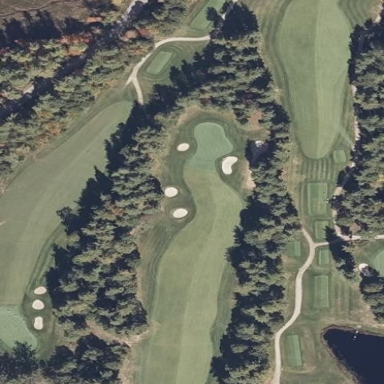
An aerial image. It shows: Golf fairway in the image.